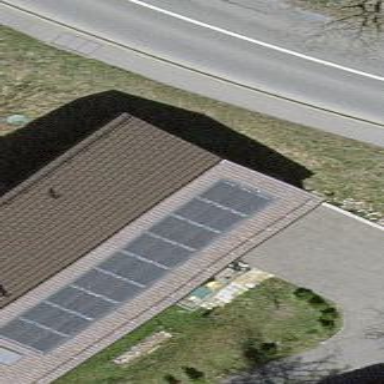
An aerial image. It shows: Solar power generator using photovoltaic method with solar photovoltaic panel types.